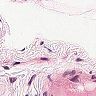
Metastatic tissue present: no